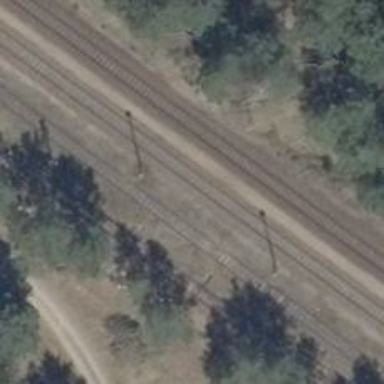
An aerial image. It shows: Railway siding for service.